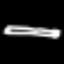
Label: pencil